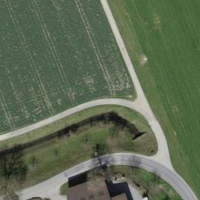
EUNIS habitat code: 52
Species observed at this site:
Primula veris